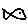
Label: fish